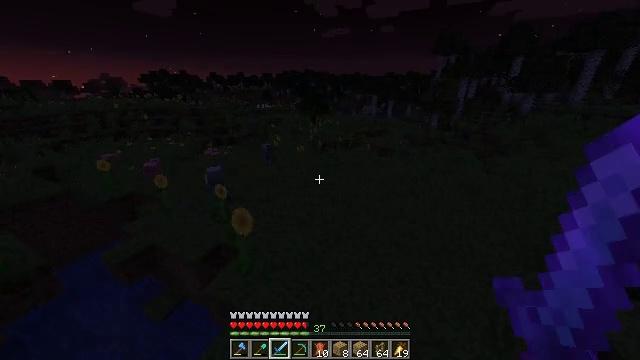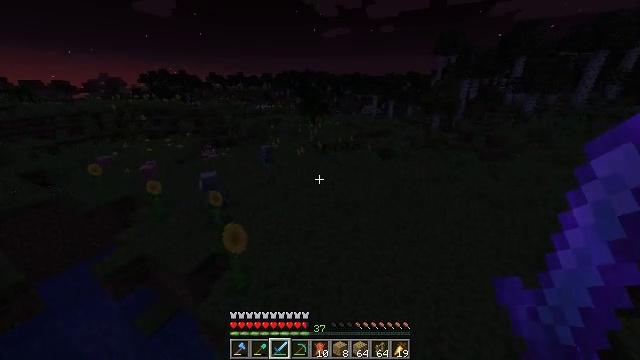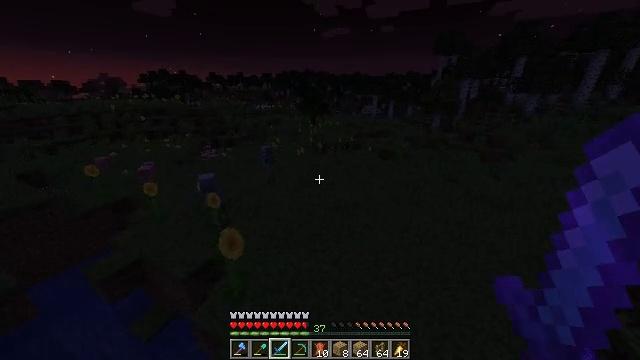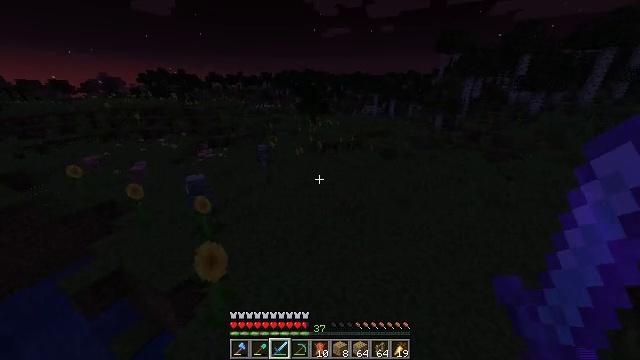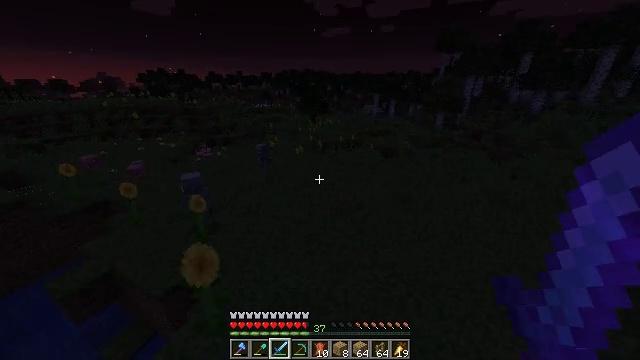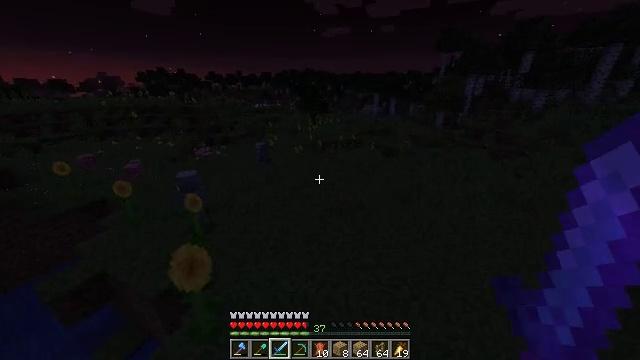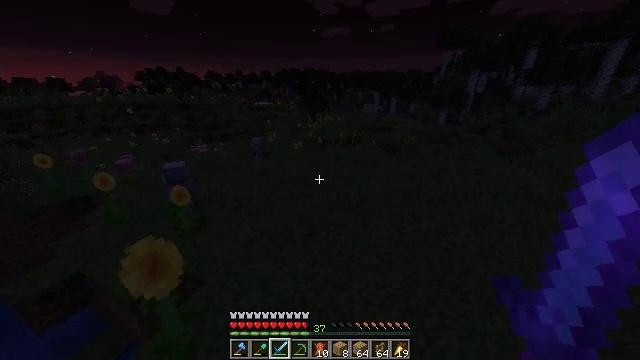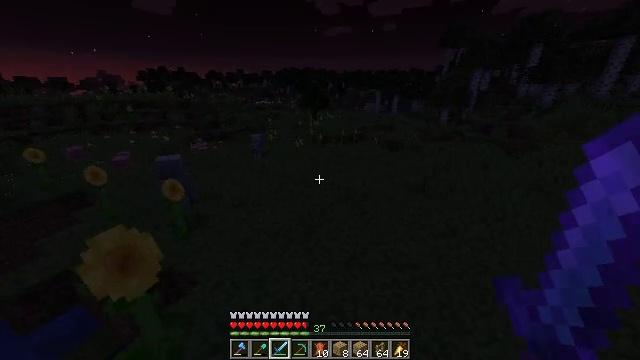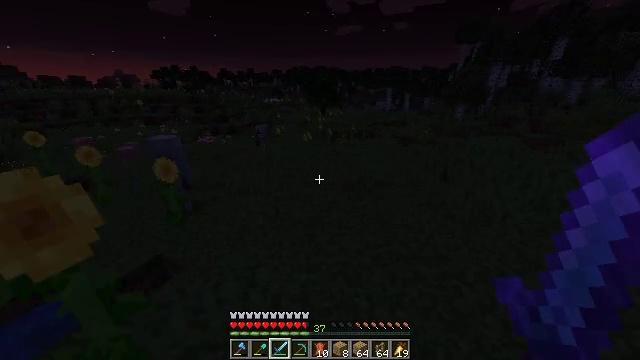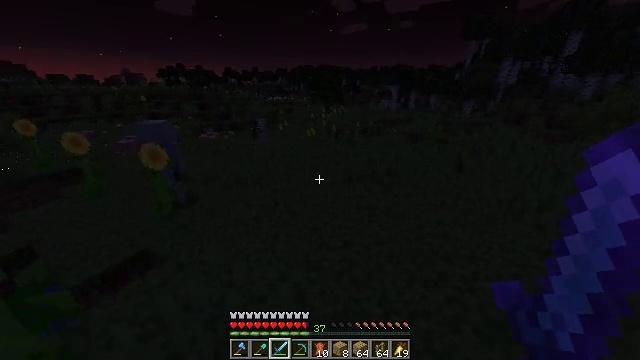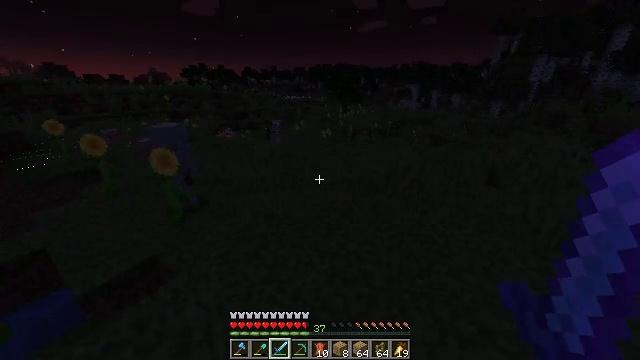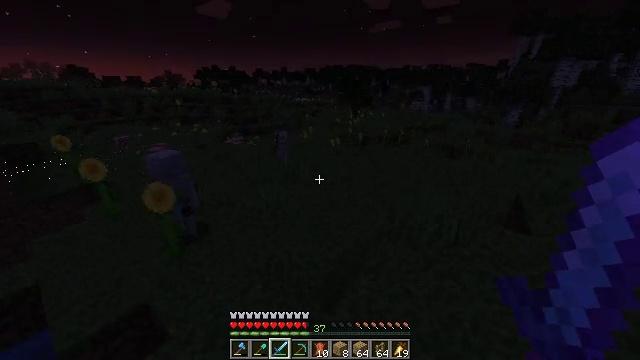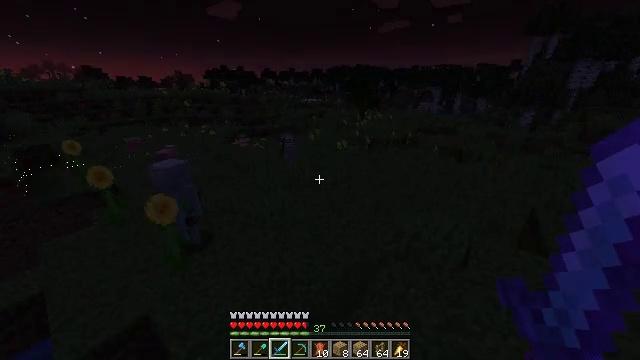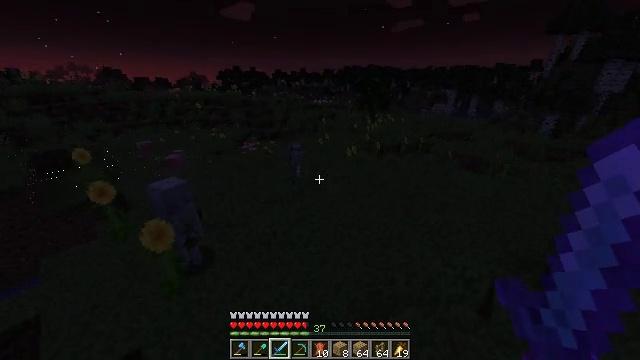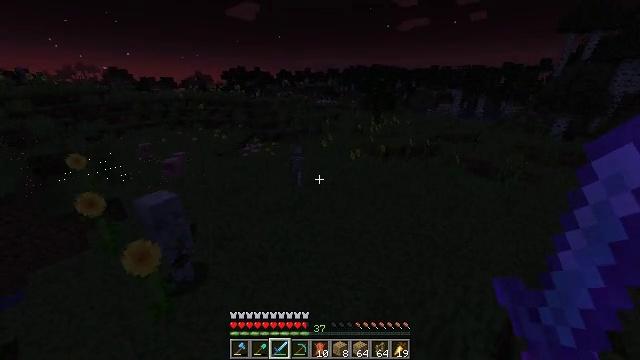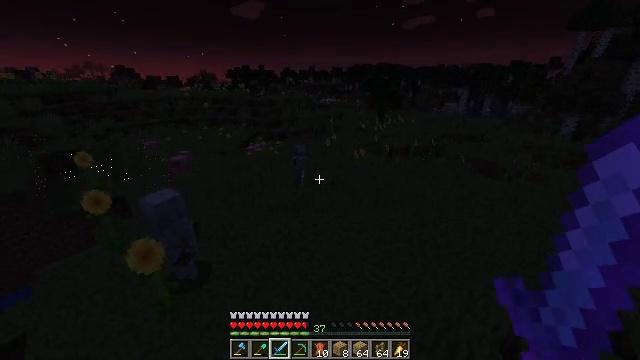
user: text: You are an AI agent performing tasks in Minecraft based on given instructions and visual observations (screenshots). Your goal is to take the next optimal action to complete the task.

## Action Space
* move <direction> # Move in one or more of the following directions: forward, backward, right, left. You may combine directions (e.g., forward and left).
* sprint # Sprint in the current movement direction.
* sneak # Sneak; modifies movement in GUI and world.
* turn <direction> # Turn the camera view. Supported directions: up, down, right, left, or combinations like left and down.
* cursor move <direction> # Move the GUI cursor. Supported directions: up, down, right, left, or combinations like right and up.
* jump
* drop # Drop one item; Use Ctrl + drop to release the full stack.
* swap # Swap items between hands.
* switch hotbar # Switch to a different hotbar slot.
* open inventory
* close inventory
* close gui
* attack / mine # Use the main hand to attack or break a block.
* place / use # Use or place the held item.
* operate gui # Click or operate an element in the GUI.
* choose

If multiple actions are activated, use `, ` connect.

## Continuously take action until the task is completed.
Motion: motion action
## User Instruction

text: Clear birch leaves to get saplings.
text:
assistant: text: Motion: move forward, jump
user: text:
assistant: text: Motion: move forward, jump
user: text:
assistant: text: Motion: move forward, jump
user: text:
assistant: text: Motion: move forward, jump
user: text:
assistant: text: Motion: move forward, jump
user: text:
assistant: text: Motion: move forward, jump
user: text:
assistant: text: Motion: move forward, jump
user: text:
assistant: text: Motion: move forward, turn left, jump
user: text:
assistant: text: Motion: move forward, turn left, jump
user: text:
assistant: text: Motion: move forward, turn left, jump
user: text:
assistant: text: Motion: move forward, turn left, jump
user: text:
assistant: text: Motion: move forward, turn left, jump
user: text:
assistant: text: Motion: move forward, sprint, turn left, jump
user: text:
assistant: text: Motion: move forward, sprint, turn left, jump
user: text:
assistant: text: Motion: move forward, sprint, turn left, jump
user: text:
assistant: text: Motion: move forward, jump
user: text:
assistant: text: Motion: move forward, jump
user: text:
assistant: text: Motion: move forward, jump
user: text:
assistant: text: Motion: move forward, jump
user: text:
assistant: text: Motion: move forward, jump
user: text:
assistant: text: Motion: move forward, jump
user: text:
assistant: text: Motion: move forward, jump
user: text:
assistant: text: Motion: move forward, jump
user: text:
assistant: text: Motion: move forward, sprint, jump
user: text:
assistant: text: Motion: move forward, sprint, jump
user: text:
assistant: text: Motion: move forward, sprint, jump
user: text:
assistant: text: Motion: move forward, jump
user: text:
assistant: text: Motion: move forward, jump
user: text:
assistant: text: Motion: move forward, jump
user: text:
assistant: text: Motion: move forward, jump